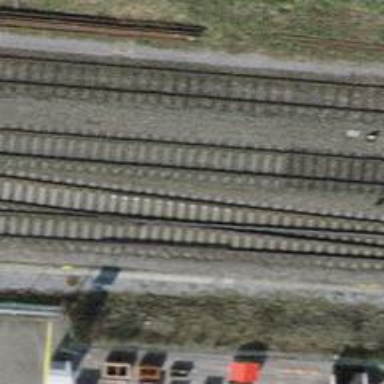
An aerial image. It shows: Railway track with electrified contact lines. This is siding track.